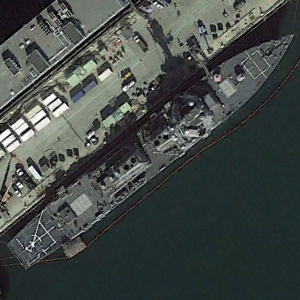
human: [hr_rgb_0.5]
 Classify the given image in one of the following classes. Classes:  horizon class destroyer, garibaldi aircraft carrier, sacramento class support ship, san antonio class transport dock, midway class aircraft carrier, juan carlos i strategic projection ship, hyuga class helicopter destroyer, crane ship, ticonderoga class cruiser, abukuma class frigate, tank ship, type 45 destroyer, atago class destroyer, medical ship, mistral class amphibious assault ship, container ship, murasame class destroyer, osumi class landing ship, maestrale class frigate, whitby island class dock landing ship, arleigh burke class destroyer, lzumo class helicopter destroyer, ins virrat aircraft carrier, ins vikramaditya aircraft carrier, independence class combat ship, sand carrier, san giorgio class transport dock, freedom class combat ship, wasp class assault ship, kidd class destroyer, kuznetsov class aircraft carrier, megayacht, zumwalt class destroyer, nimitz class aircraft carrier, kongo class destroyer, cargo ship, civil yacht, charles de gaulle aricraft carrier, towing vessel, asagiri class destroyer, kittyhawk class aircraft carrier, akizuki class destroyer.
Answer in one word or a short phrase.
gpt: Arleigh Burke class destroyer